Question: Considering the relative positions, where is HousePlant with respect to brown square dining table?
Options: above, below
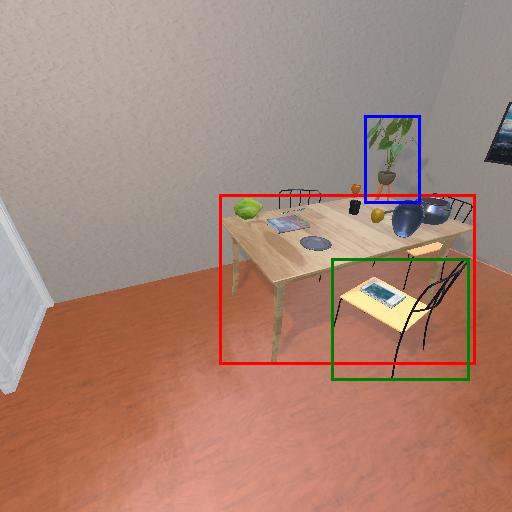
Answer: above